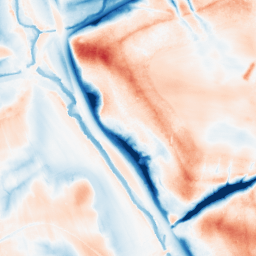
Category: trend_removal
Decomposition family: local_polynomial
Decomposition parameters: window_size: 51
degree: 2
Upsampling method: quartic
Upsampling parameters: scale: 4
Upsampling scale: 4